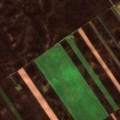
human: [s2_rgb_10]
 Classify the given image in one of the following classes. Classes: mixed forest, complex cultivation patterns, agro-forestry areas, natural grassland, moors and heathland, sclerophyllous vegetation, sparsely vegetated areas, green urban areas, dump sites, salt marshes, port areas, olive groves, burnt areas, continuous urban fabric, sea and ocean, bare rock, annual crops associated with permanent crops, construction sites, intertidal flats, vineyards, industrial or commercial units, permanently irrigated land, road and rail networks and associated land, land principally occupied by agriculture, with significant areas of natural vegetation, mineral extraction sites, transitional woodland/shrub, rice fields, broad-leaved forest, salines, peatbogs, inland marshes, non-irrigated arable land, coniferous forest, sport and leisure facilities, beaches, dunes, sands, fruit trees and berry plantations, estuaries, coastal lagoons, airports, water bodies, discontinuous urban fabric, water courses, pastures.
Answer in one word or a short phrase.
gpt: non-irrigated arable land